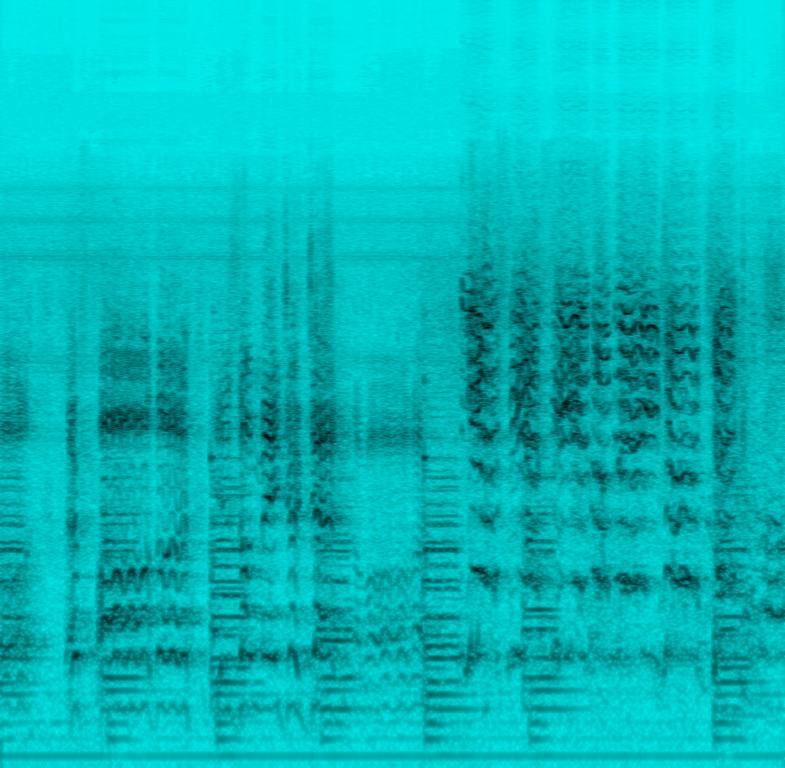
A male choir is at the end of a phrase before a single male voice takes over singing with a mid ranged opera voice along to a piano and an accordion. In the background the crowd is cheering,laughing and clapping. This song may be playing in a theater.